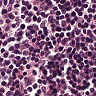
Metastatic tissue present: no